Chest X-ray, PA view. Patient: 38 years old, sex F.
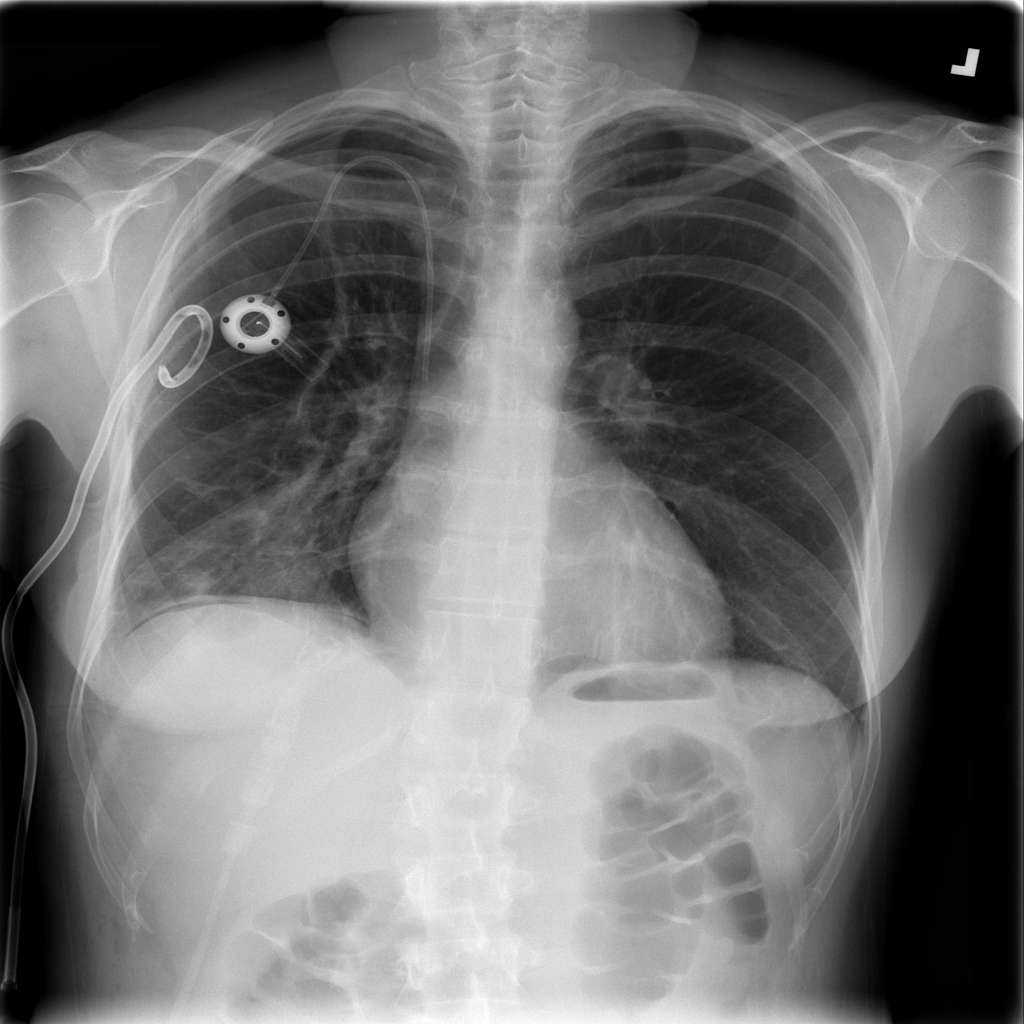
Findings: Atelectasis, Infiltration, Pneumothorax